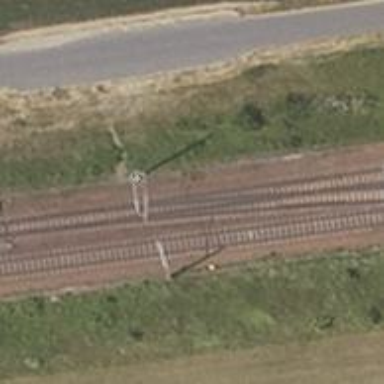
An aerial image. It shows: Milestone along the railway with catenary mast.